Question: I ues this code to get system up time :
'''
procedure GetSystemUpTime(var Hour, Minute : integer);
function GetSysTime : dword;
asm
int $2a
end;
begin
Hour := GetSysTime() div <PHONE>;
Minute := GetSysTime() mod <PHONE> div 60000;
end;
procedure TForm1.Button1Click(Sender : TObject);
var
H, M : integer;
begin
GetSystemUpTime(H, M);
Label1.Caption := IntToStr(H) + ':' + IntToStr(M);
end;
'''
I test it in 'win8 x86' and 'XP x86' it works , but fail in 'win7 x64' with error:

I wonder how to get system interruption in x64 , can anybody fix it ?
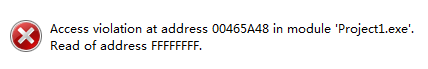
Answer: The '0x2A' interruption gives access to the undocumented function 'KiGetTickCount'starting with windows vista you can use the <URL> WMI class and the 'LastBootUpTime' property.
BTW, If you need measure a frame of time minor than 49.7 days, you can use the <URL> function.
'''
procedure GetSystemUpTime(var Hour, Minute : integer);
var
LTicks : DWORD;
begin
LTicks := GetTickCount();
Hour := LTicks div <PHONE>;
Minute := LTicks mod <PHONE> div 60000;
end;
'''
# UPDATE
It seems which the KiGetTickCount function is exposed via the interrupt 0x2A interface only on 32-bit versions of Windows.
This is the result of dump the IDT(Interrupt Descriptor Table) on x86 Windows using the Kernel Debugger.
'''
00: 805421b0 nt!KiTrap00
01: f620a4f6 ati2mtag+0x1774F6
02: Task Selector = 0x0058
03: f620a59c ati2mtag+0x17759C
04: 805428c0 nt!KiTrap04
05: 80542a20 nt!KiTrap05
06: 80542b94 nt!KiTrap06
07: 8054320c nt!KiTrap07
08: Task Selector = 0x0050
09: 80543610 nt!KiTrap09
0a: 80543730 nt!KiTrap0A
0b: 80543870 nt!KiTrap0B
0c: 80543ad0 nt!KiTrap0C
0d: 80543dbc nt!KiTrap0D
0e: 805444b8 nt!KiTrap0E
0f: 805447f0 nt!KiTrap0F
10: 80544910 nt!KiTrap10
11: 80544a4c nt!KiTrap11
12: Task Selector = 0x00A0
13: 80544bb4 nt!KiTrap13
14: 805447f0 nt!KiTrap0F
15: 805447f0 nt!KiTrap0F
16: 805447f0 nt!KiTrap0F
17: 805447f0 nt!KiTrap0F
18: 805447f0 nt!KiTrap0F
19: 805447f0 nt!KiTrap0F
1a: 805447f0 nt!KiTrap0F
1b: 805447f0 nt!KiTrap0F
1c: 805447f0 nt!KiTrap0F
1d: 805447f0 nt!KiTrap0F
1e: 805447f0 nt!KiTrap0F
1f: 806e710c hal!HalpApicSpuriousService
20: <PHONE>
21: <PHONE>
22: <PHONE>
23: <PHONE>
24: <PHONE>
25: <PHONE>
26: <PHONE>
27: <PHONE>
28: <PHONE>
29: <PHONE>
>>2a: 805419de nt!KiGetTickCount<<
2b: 80541ae0 nt!KiCallbackReturn
2c: 80541c90 nt!KiSetLowWaitHighThread
2d: 8054261c nt!KiDebugService
2e: 80541461 nt!KiSystemService
2f: 805447f0 nt!KiTrap0F
30: 80540b20 nt!KiUnexpectedInterrupt0
31: 80540b2a nt!KiUnexpectedInterrupt1
32: 80540b34 nt!KiUnexpectedInterrupt2
33: 80540b3e nt!KiUnexpectedInterrupt3
34: 80540b48 nt!KiUnexpectedInterrupt4
35: 80540b52 nt!KiUnexpectedInterrupt5
36: 80540b5c nt!KiUnexpectedInterrupt6
'''
and now in x64
'''
00: fffff80001865180 nt!KiDivideErrorFault
01: fffff80001865240 nt!KiDebugTrapOrFault
02: fffff80001865380 nt!KiNmiInterrupt Stack = 0xFFFFFA60005F5D40
03: fffff800018656c0 nt!KiBreakpointTrap
04: fffff80001865780 nt!KiOverflowTrap
05: fffff80001865840 nt!KiBoundFault
06: fffff80001865900 nt!KiInvalidOpcodeFault
07: fffff80001865ac0 nt!KiNpxNotAvailableFault
08: fffff80001865b80 nt!KiDoubleFaultAbort Stack = 0xFFFFFA60005F1D40
09: fffff80001865c40 nt!KiNpxSegmentOverrunAbort
0a: fffff80001865d00 nt!KiInvalidTssFault
0b: fffff80001865dc0 nt!KiSegmentNotPresentFault
0c: fffff80001865ec0 nt!KiStackFault
0d: fffff80001865fc0 nt!KiGeneralProtectionFault
0e: fffff800018660c0 nt!KiPageFault
10: fffff80001866400 nt!KiFloatingErrorFault
11: fffff80001866540 nt!KiAlignmentFault
12: fffff80001866600 nt!KiMcheckAbort Stack = 0xFFFFFA60005F3D40
13: fffff80001866940 nt!KiXmmException
1f: fffff80001895290 nt!KiApcInterrupt
2c: fffff80001866ac0 nt!KiRaiseAssertion
2d: fffff80001866b80 nt!KiDebugServiceTrap
2f: fffff800018aeb60 nt!KiDpcInterrupt
'''